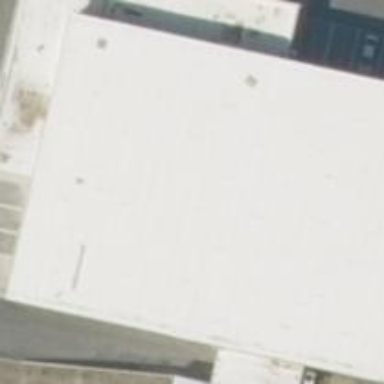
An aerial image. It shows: Supermarket building.